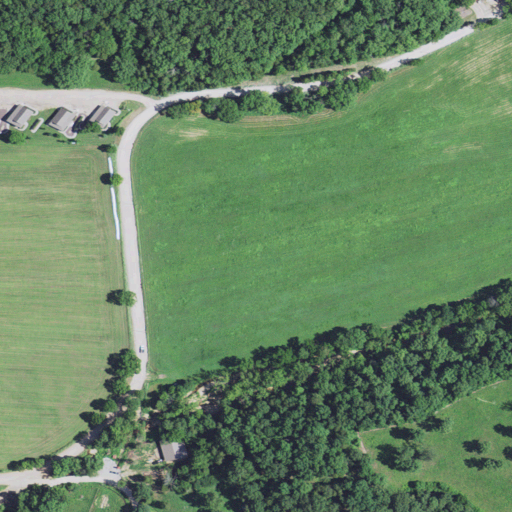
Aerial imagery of valley in Missouri named Henpeck Hollow containing pasture, deciduous forest, open development, shrub, mixed forest, low intensity development, and medium intensity development